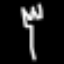
Label: fork